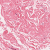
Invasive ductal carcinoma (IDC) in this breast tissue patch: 0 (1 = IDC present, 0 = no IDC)